Question: Is it possible to do this?
I am trying to send to the queue using this:
'''
producerTemplate.sendBodyAndProperty("activemq:queue.queue", message, "JMSPriority", priority);
'''
I have setup the JMSConfiguration thus:
'''
JmsConfiguration jmsConfiguration = new JmsConfiguration(pooledConnectionFactory);
jmsConfiguration.setDeliveryPersistent(false); // do not store a copy of the messages on the queue
jmsConfiguration.setPreserveMessageQos(true);
jmsConfiguration.setExplicitQosEnabled(true);
'''
and I have also enabled queueing in 'activemq.xml':
'''
<policyEntry queue=">" prioritizedMessages="true" useCache="false" expireMessagesPeriod="0" queuePrefetch="1" >
</policyEntry>
'''
Yet, when I send the message using the producertemplate, the priority as it shows up in activemq is 0:

Even though when I send the message normally ('producerTemplate.sendBodyAndProperty("activemq:queue.queue", message)') the priority shows up as 4.
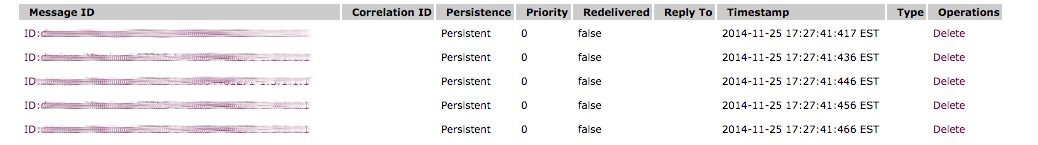
Answer: 'JMSPriority' should be a header rather than a property.
'''
producerTemplate.sendBodyAndHeader("activemq:queue.queue", message, "JMSPriority", priority);
'''